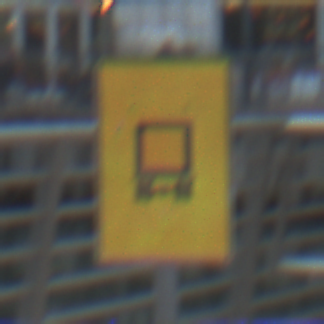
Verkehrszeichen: KennzeichnungspflichtigeFahrzeugeGefaehrlicheGueterOhnePfeilsymbol
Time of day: MorningAfternoon
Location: Outdoor (Urban)
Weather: PartlyCloudy
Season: NotSpecified
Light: Natural